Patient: sex F, age 73
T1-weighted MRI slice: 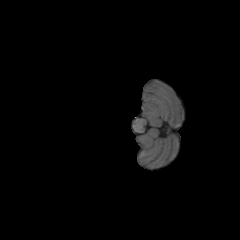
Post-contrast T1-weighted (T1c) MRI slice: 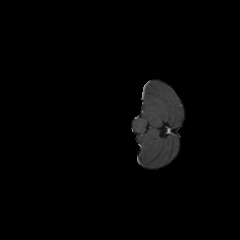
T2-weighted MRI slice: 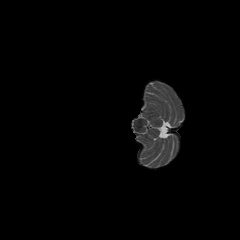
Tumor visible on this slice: no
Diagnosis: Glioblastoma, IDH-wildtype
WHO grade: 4